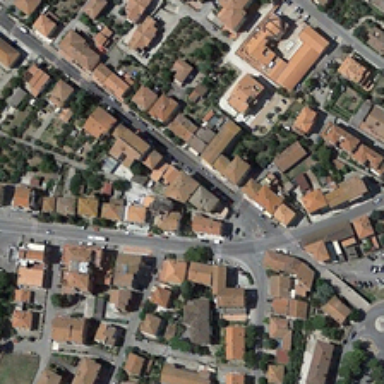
A row of red roofed houses on both sides of the road .